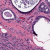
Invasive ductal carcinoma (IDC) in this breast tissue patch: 0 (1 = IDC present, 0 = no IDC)